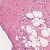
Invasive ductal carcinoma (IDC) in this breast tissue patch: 1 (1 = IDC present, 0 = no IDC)